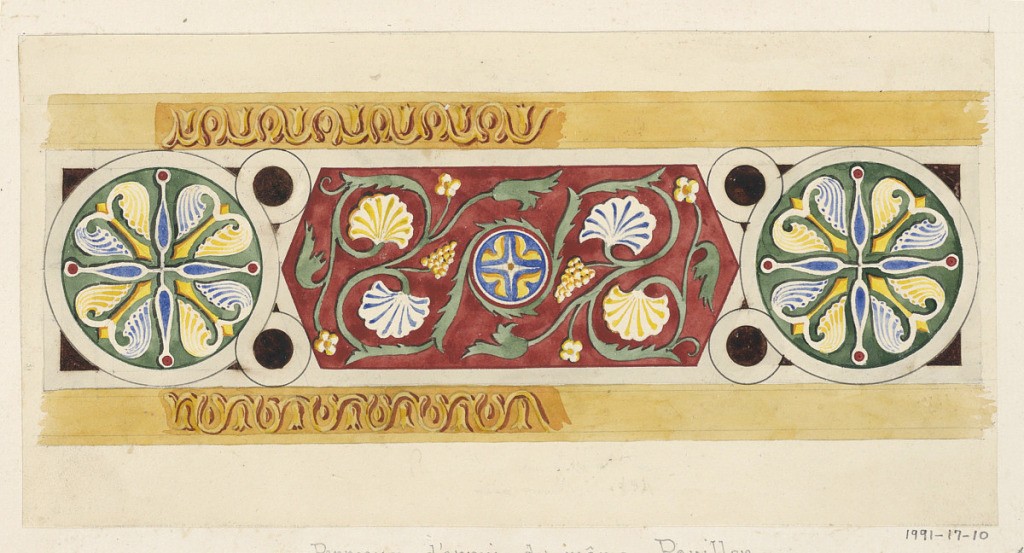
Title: Design for Decorative Panel for July Festival Architecture
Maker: Félix Duban, French, 1797 - 1870
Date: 1834
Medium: brush and watercolor, pen and black ink, graphite, gouache on off-white paper mounted on off-white laid paper
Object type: Drawing
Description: Geometric oriental design red, green, blue, gold, and black for dado panels of music pavilion (see 1991-17-7).  Elongated hexagon between two circular fields with four-lobed leaf-like objects at center.  Decorative bands at top and bottom are partially described.